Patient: sex M, age 56
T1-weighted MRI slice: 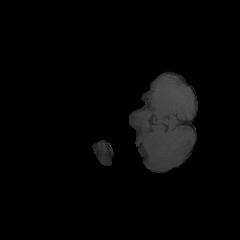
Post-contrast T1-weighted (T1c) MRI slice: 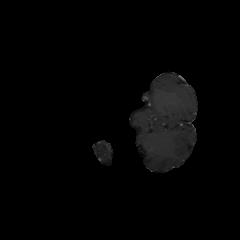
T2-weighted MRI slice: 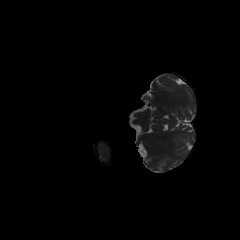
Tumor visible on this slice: no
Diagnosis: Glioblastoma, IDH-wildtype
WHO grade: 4